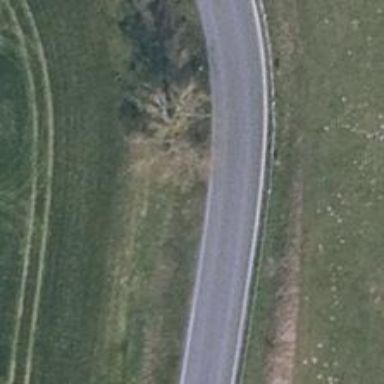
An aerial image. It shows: Secondary road with asphalt surface.